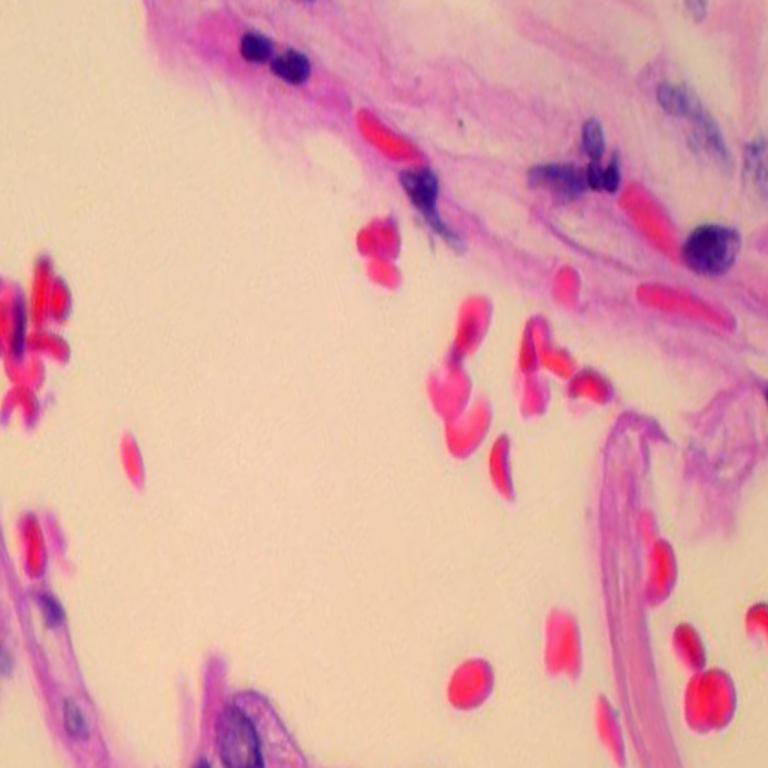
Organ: lung
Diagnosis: benign